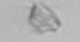
Label: detritus_transparent